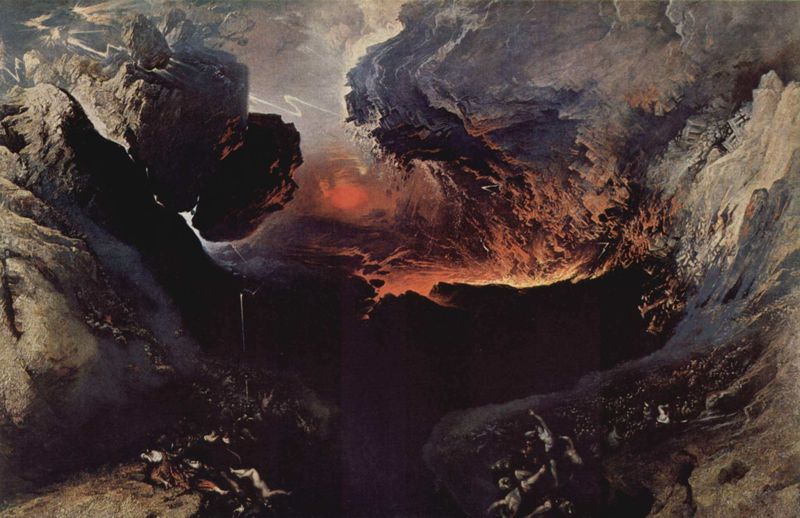
Titel: Der große Tag des göttlichen Zorns
Künstler: John Martin
Standort: London
Institution: Tate Gallery
Schlagwörter: berg, blau, dunkel, felsen, feuer, gemälde, gestein, gewitter, gott, himmel, meer, nackt, wasser, weiß, wolken, fluss, gelb, landschaft, menschen, ocker, see, braun, grau, licht, orange, schwarz, eis, rot, schnee, wolke, beige, malerei, gericht, bibel, mensch, stein, steine, tod, tot, toter, erde, natur, wind, qualm, rauch, sonne, gold, tal, chaos, hellblau, welle, wellen, düster, berge, fels, gebirge, wüste, sonnenuntergang, lawine, schlucht, figuren, schaum, strom, brandung, brausen, dampf, flut, gewalt, katastrophe, naturgewalt, sturm, trümmer, untergang, unwetter, fallen, leuchten, moses, durchblick, blitze, brennen, explosion, flammen, glut, lava, vulkan, detailliert, abgrund, gefahr, strafe, ende, apokalypse, blitz, fegefeuer, hölle, verdammnis, dramatisch, fall, seelen, sturz, felsbrocken, brocken, rauchwolke, zorn, donner, glühen, asche, ausbruch, schnelligkeit, pompeji, vulkanausbruch, feuersbrunst, ägypten, inferno, teilung, bruch, erdbeben, wolkenbruch, wunder, mose, schlund, weltuntergang, rotes meer, krater, höllenfeuer, steinschlag, magma, sünder, höllenschlund, rausch, armageddon, stum, geologie, vilkan, vulken, apokaloypse, entfesselt, grollen, kleinigkeit, rauchsäulen, verlorenen